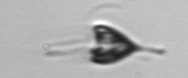
Label: Pyramimonas_longicauda